Chest X-ray:
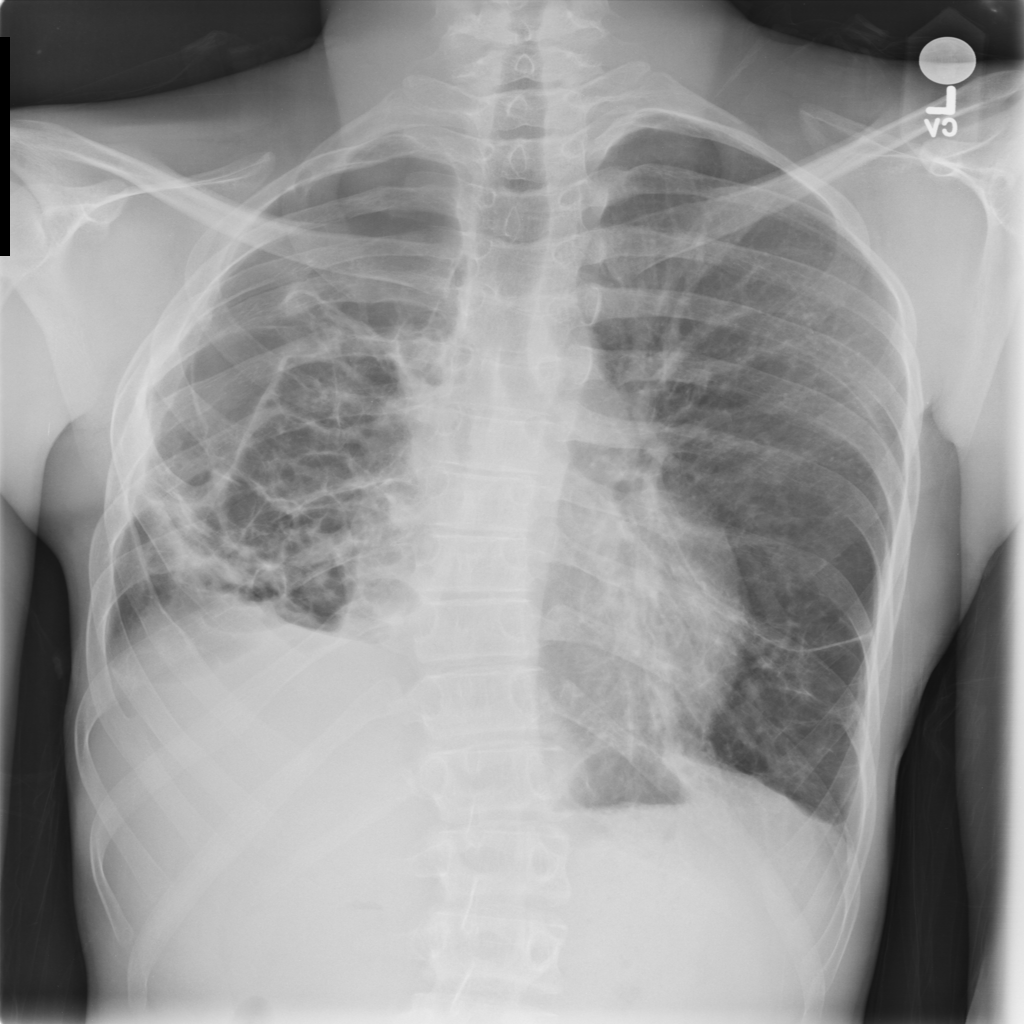
Findings: Fibrosis, Emphysema, Pleural Thickening
No abnormal finding: no